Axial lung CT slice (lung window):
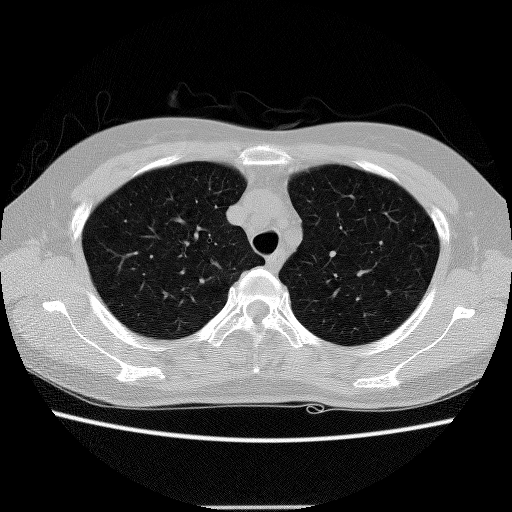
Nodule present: no